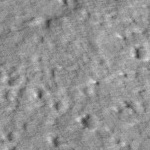
Label: no_change